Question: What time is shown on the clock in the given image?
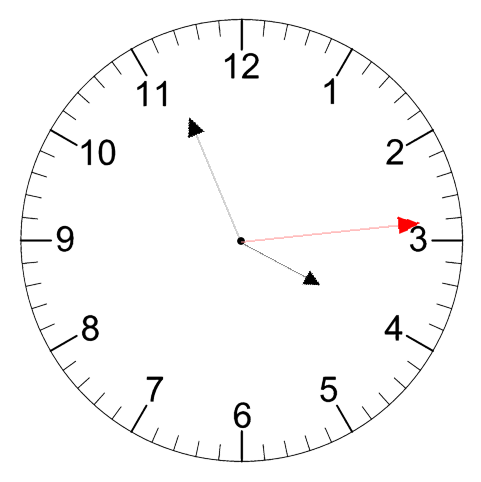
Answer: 03:56:14